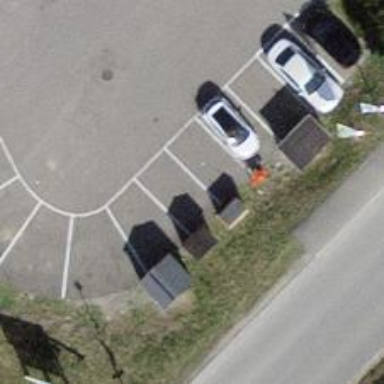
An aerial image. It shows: Charging station.